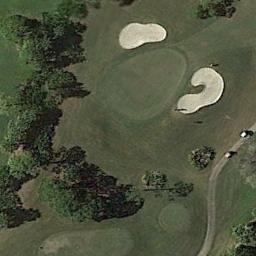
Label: golf_course